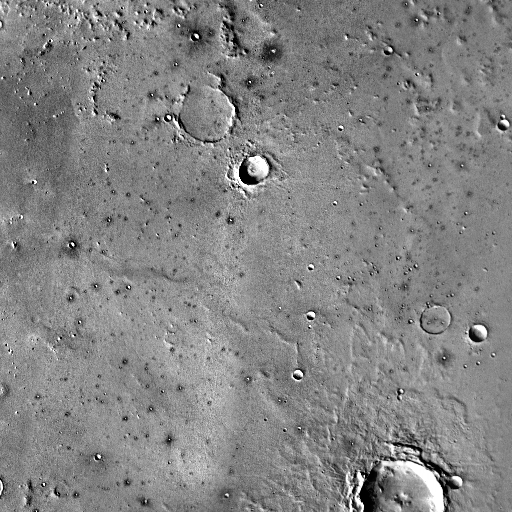
Crater classes present: Background, Other, Layered, Buried, Secondary